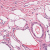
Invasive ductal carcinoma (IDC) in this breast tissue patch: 0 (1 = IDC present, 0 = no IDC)